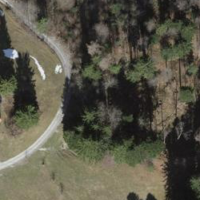
EUNIS habitat code: 44
Species observed at this site:
Erebia ligea